Question: I save a pytorch ScriptModule and load it using libtorch. However I encountered the following problem

I use linux subsystem under win10 and I use pytorch 1.2.
To reproduce my problem, you could run this piece of python code to save a pt model
'''
import torch
import torch.nn as nn
# TODO: https://github.com/pytorch/pytorch/issues/23930
class test(torch.jit.ScriptModule):
def __init__(self, vocab_size=10, rnn_dims=512):
super().__init__()
self.word_embeds = nn.Embedding(vocab_size, rnn_dims)
self.emb_drop = nn.Dropout(0.1)
self.rnn = nn.LSTM(input_size=rnn_dims, hidden_size=rnn_dims, batch_first=True,
num_layers=2, dropout=0.1)
# delattr(self.rnn, 'forward_packed')
@torch.jit.script_method
def forward(self, x):
h1 = (torch.zeros(2, 1, 512), torch.zeros(2, 1, 512))
embeds = self.emb_drop(self.word_embeds(x))
out, h1 = self.rnn(embeds, h1)
return h1
model = test()
input = torch.ones((1,3)).long()
output = model(input)
print('output', output)
# torch.onnx.export(model, # model being run
# input,
# 'test.onnx',
# example_outputs=output)
#torch.jit.trace(model, (torch.ones((1,3)).long(), torch.ones((3,1))), check_trace=False)
model.save('lstm_test.pt')
'''
Then load the model in libtorch.
I don't know why I have this error. I don't use PackedSequence at all. Hope some could help me out.
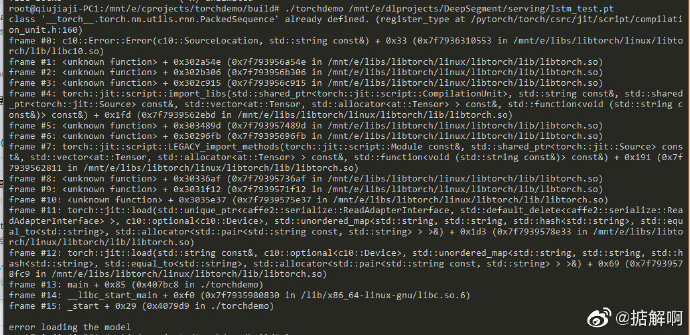
Answer: I know what's wrong now. The libtorch version is of wrong version on the official website. It's ok now when I use the correct libtorch 1.2. Refer to issue <URL>